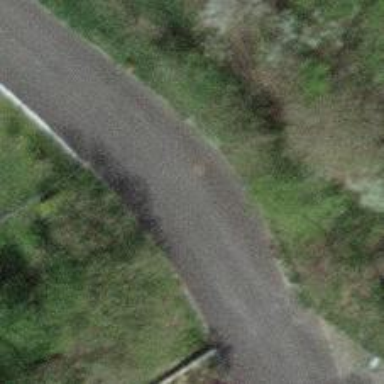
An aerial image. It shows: Smoothly paved residential road.